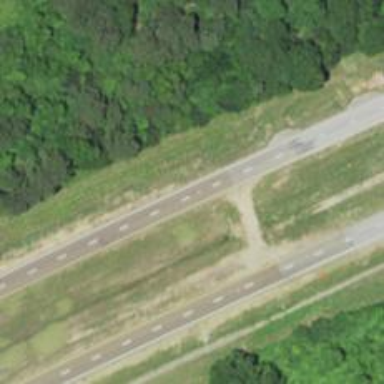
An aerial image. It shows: Trunk highway.